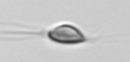
Label: Chrysochromulina